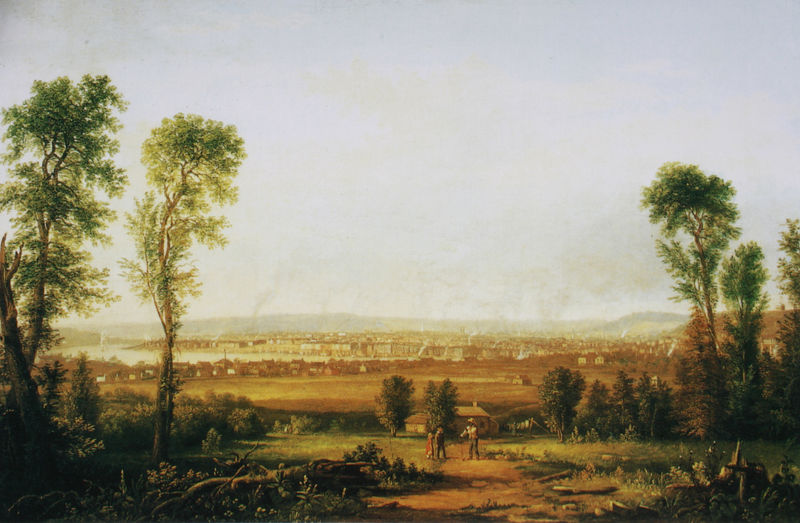
Titel: View of Cincinnati, Ohio, from Covington, Kentucky
Künstler: Robert S. Duncanson
Standort: Cincinnati (Ohio)
Institution: The Cincinnati Historical Society
Schlagwörter: baum, berg, blau, blätter, gemälde, himmel, laub, mann, meer, schatten, wasser, weiß, wolken, bäume, fluss, gelb, grün, landschaft, menschen, ocker, see, stadt, ufer, äste, abend, braun, frau, grau, hell, hintergrund, holz, licht, männer, strasse, blick, dach, gebäude, gras, haus, rot, weg, wiese, beige, mensch, steine, holland, bach, baumstamm, ebene, feld, ferne, horizont, häuser, hügel, morgen, natur, stamm, weite, brücke, gewässer, rauch, sonne, sträucher, wiesen, drei, kind, paar, pflanzen, wald, anhöhe, bauern, kamin, kamine, kinder, schornstein, aussicht, schiffe, sommer, strand, ansicht, biegung, italien, ort, berge, gebirge, dorf, schornsteine, dunst, tag, bauernhof, herbst, hof, figuren, industrie, romantik, häuschen, schlacht, staffage, silouette, abendstimmung, bauer, bucht, vanitas, idyll, landschaftsbild, gehölz, bauernhaus, london, stumpf, hügelkette, gefällt, großstadt, wiede, themse, bum, brasilien, siebengebirge, thamse, wäscheliene